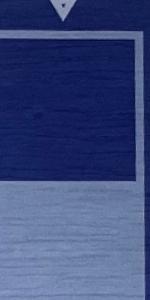
Label: Empty